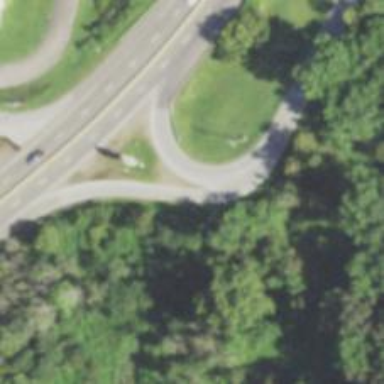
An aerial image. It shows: Trunk link road with asphalt surface.